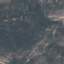
Label: HerbaceousVegetation